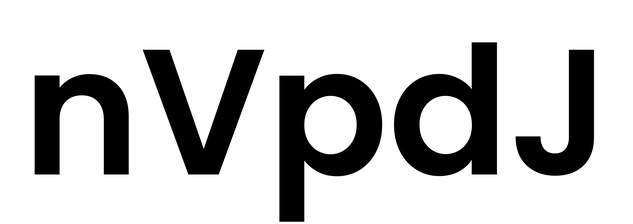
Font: Poppins-SemiBold